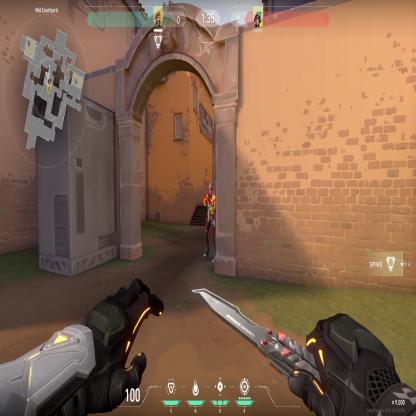
Label: enemy